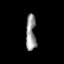
Tissue: lung
Cell type: Endothelial cells
Senescence score: 0.6001
Nuclear area (px): 356
Mean DAPI intensity: 148.921